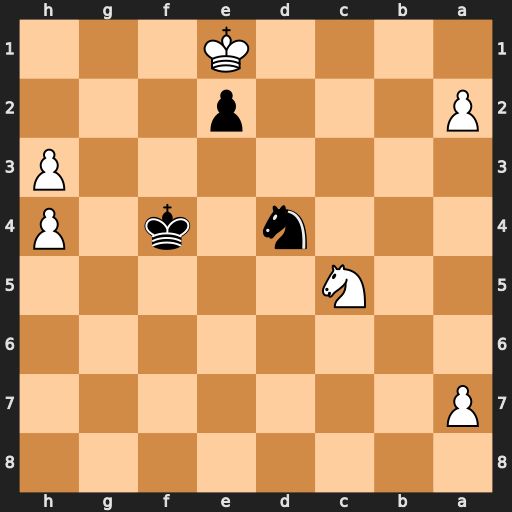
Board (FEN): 8/P7/8/2N5/3n1k1P/7P/P3p3/4K3
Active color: b
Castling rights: -
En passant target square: -
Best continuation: Ke3 a3 Nc2#